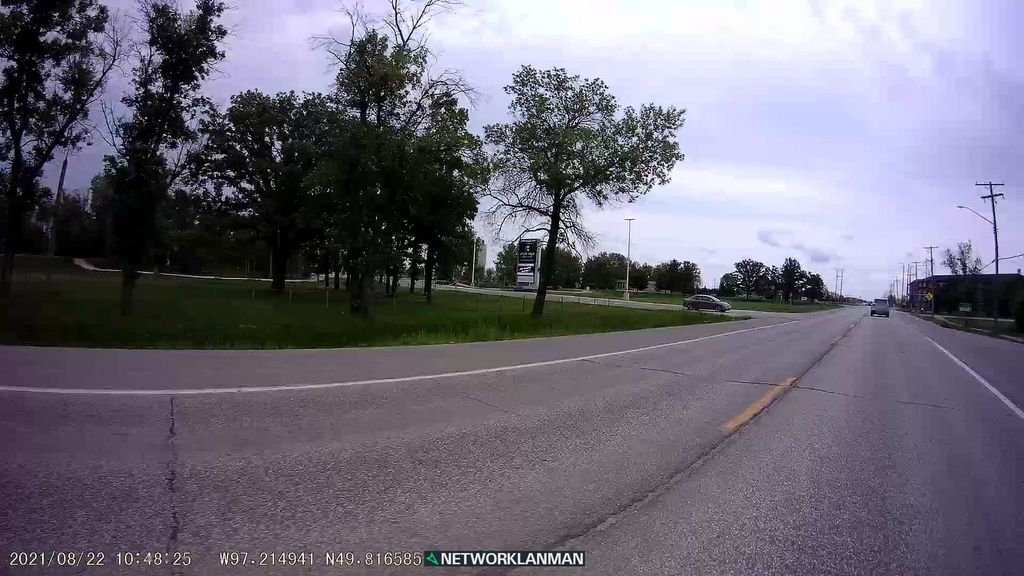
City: winnipeg